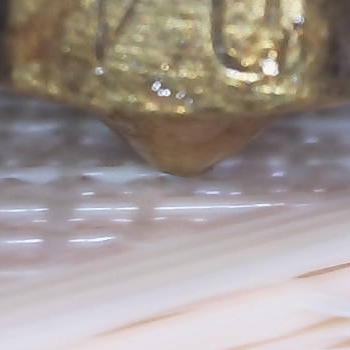
Flow rate: 70%